Field crop: maize
Growth stage: 1
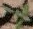
Species: atriplex